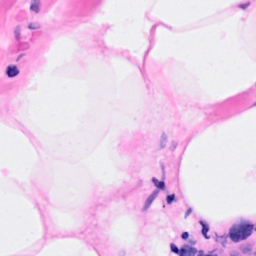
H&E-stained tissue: Breast